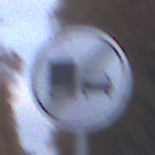
Verkehrszeichen: EndeUeberholverbotKraftfahrzeuge
Umgebung: Outdoor, Urban
Tageszeit: SunriseSunset
Wetter: PartlyCloudy
Licht: Natural
Jahreszeit: NotSpecified
Kontrast: LowContrast